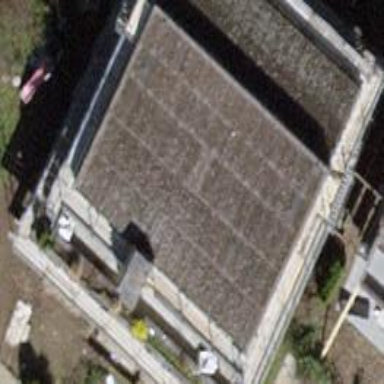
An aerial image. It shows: Solar power generator using photovoltaic method with solar photovoltaic panel types.